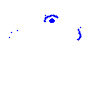
Particle: electron